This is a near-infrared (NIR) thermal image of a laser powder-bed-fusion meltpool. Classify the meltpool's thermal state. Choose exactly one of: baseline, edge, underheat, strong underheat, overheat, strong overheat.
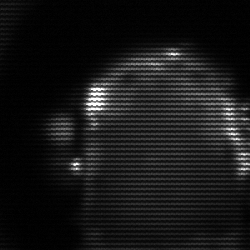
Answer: baseline